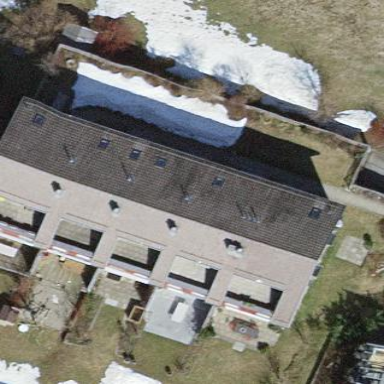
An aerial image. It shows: Terrace building.